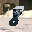
Label: 8